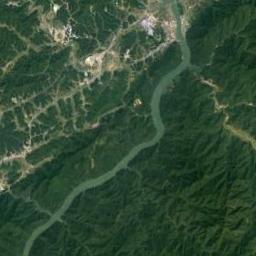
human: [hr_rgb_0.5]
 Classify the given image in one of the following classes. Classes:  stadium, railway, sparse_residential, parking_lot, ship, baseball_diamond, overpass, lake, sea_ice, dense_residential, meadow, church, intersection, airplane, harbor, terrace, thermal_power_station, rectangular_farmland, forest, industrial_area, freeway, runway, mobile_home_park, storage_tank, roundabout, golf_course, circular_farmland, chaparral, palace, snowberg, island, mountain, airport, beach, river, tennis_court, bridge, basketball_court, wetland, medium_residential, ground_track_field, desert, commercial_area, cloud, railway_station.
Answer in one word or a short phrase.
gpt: river